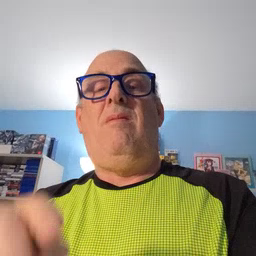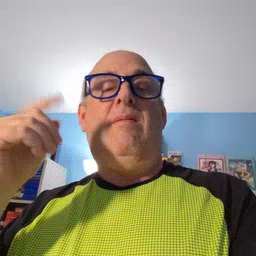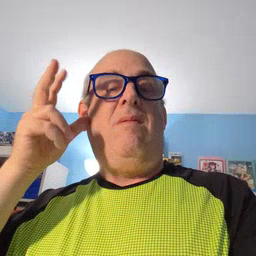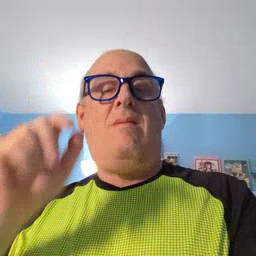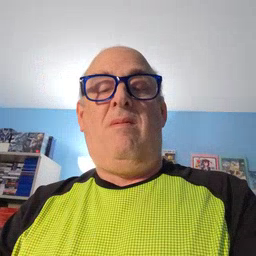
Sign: hear